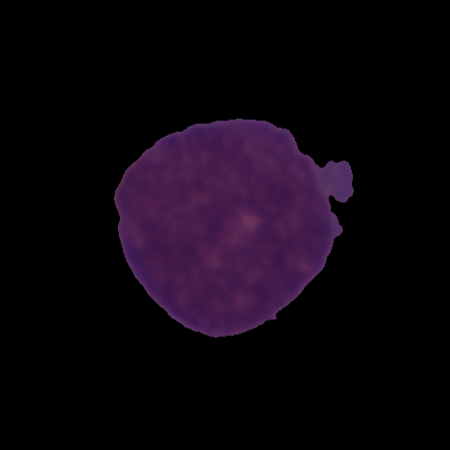
Label: healthy